Question: I'm trying to make my robot follow a path that is a drawn SVG path on a webpage. To keep it simple, assume that the SVG Is like so:
'''
<svg xmlns="http://www.w3.org/2000/svg">
<path id="path" d="M 100 100 L 300 300 L 100 500 z">
</svg>
'''
Which makes a triangle.
The robot will start at 100, 100. The goal is to get him to move to 300, 300, but I don't know how to get the angle that the robot needs to turn from 100, 100 to start moving towards 300, 300.
I've included a poorly put together image showing the angle I'm trying to get. Although this is just a simple example that's obviously 90 degrees, I'm using this to figure out how to do it on more complex drawings.
I'm writing this all in javascript.

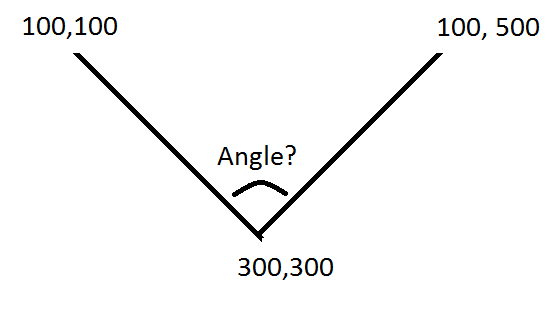
Answer: For calculating the angle between two points use , where slope =
Where:
'''
P2y = coordinate "y" of point 2
P1y = coordinate "y" of point 1
P2x = coordinate "x" of point 2
P1x = coordinate "x" of point 1
'''
Be aware of the signs (+ or -) that the arctan function returns, you must use common sense and logic for this.
Also be aware that your path is using absolute coordinates (L), it means that the point 3 will have the same "x" coordinate as the point 1 and not as shown in the picture, when it's more likely relative coordinate (l)